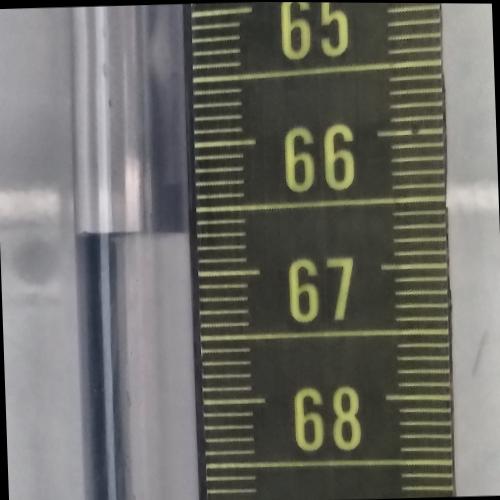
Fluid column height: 66.7 cm